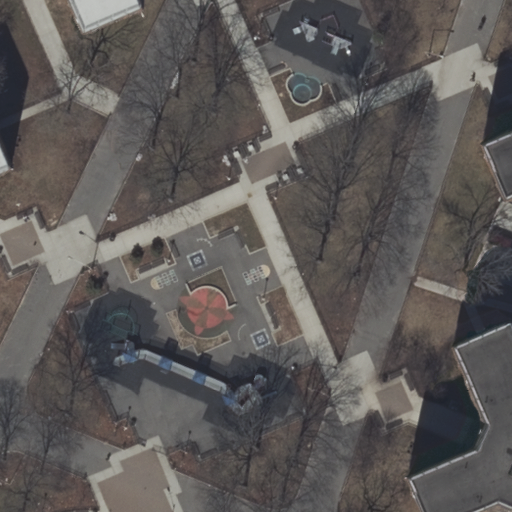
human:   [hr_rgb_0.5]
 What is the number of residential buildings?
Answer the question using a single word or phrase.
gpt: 4

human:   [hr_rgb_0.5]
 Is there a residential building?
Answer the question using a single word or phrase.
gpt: yes

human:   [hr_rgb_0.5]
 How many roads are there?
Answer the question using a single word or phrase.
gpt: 11

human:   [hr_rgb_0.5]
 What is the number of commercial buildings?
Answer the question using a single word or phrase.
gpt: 0

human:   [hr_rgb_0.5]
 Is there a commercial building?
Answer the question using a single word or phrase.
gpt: no

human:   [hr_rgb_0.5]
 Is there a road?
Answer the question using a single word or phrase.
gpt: yes

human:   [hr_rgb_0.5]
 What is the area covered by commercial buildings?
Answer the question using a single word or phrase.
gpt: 0m2

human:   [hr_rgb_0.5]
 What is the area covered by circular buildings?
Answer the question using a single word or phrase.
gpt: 0m2

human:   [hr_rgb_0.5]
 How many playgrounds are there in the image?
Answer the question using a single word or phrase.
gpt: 1

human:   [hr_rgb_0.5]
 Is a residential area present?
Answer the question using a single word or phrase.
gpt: yes

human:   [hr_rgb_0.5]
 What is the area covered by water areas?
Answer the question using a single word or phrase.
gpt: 0m2

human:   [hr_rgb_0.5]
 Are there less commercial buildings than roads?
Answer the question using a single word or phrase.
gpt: yes

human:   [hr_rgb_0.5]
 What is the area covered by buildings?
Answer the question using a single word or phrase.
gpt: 2428m2

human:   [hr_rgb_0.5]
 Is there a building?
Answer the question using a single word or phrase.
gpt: yes

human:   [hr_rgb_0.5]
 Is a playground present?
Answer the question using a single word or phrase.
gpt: yes

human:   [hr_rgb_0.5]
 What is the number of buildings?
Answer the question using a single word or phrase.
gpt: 4

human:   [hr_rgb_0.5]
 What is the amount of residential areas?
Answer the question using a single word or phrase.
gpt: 1

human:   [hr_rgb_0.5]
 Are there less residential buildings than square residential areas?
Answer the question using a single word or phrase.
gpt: no

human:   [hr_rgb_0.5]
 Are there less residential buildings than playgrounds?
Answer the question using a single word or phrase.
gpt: no

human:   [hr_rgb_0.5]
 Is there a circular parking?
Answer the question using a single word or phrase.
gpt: no

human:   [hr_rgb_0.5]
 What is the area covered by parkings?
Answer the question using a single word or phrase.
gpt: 68m2

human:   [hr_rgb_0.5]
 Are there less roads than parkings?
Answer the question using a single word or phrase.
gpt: no

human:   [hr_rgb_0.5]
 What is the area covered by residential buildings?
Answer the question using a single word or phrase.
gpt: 2428m2

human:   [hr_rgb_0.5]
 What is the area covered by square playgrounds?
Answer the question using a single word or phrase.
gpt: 0m2

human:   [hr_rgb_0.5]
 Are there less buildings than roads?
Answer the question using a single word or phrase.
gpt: yes

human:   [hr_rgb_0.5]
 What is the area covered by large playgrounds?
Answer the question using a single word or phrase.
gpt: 547m2

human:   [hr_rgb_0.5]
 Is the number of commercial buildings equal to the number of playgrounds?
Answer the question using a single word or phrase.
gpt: no

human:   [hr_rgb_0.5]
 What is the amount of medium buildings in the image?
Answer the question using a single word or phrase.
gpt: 1

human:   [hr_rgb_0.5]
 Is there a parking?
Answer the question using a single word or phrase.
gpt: yes

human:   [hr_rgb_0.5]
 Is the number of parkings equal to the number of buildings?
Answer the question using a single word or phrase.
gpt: no

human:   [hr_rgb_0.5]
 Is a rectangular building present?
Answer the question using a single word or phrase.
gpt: yes

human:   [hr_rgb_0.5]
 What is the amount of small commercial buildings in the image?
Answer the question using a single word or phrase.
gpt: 0

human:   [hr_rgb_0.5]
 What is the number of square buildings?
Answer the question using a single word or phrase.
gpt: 0

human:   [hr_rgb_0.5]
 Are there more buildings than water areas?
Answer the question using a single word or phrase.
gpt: yes

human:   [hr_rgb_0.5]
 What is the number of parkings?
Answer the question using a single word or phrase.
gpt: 1

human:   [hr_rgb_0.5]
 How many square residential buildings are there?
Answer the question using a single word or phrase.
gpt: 0

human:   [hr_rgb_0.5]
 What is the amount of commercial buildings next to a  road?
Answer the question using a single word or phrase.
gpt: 0

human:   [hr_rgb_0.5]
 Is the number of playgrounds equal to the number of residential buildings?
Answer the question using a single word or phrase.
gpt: no

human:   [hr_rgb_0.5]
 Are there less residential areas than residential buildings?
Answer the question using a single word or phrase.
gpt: yes

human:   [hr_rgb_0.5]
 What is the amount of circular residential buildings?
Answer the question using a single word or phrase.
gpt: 0

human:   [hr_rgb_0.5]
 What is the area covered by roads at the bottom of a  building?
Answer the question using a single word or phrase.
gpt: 0m2

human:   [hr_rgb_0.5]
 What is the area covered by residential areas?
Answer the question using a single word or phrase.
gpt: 10627m2

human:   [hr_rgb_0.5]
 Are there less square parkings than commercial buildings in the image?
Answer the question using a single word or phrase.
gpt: no

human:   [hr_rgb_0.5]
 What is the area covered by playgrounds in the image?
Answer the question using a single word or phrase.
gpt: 547m2

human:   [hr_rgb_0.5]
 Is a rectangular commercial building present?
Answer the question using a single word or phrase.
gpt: no

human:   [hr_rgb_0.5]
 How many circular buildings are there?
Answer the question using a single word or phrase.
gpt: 0

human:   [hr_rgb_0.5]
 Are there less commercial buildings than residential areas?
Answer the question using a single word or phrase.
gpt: yes

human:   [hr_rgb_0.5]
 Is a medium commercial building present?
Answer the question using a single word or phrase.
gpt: no

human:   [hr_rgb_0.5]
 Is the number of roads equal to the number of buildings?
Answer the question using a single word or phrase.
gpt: no

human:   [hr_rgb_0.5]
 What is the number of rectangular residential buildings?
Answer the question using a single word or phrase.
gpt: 1

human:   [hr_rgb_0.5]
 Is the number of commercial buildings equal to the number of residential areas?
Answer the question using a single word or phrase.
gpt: no

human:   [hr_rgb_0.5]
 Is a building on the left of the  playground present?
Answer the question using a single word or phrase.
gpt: yes

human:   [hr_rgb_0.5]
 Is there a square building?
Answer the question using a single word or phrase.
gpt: no

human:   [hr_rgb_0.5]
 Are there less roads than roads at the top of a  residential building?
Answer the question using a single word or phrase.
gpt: no

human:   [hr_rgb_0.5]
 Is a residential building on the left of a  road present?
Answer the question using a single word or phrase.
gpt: yes

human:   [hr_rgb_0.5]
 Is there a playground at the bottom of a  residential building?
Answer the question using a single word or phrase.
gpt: yes

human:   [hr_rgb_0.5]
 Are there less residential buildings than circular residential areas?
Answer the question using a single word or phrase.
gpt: no

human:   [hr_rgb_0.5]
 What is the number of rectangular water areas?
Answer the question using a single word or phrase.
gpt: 0

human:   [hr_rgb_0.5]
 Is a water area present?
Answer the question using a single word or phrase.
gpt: no

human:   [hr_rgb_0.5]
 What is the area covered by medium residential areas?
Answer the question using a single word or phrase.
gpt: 0m2

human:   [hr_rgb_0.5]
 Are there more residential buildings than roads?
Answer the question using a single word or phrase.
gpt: no

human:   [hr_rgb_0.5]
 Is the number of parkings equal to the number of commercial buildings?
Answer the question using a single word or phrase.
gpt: no

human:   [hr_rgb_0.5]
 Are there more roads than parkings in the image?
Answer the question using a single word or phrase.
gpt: yes

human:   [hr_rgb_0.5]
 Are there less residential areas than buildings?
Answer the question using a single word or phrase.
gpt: yes